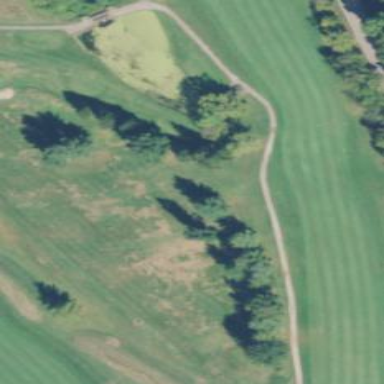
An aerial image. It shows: Grassy area designated as golf fairway.